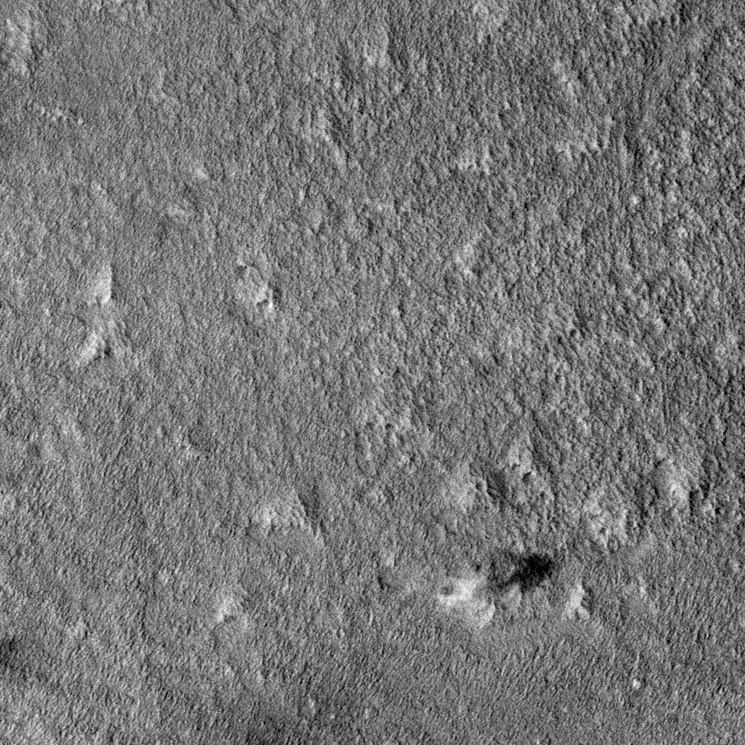
Label: dustdevil